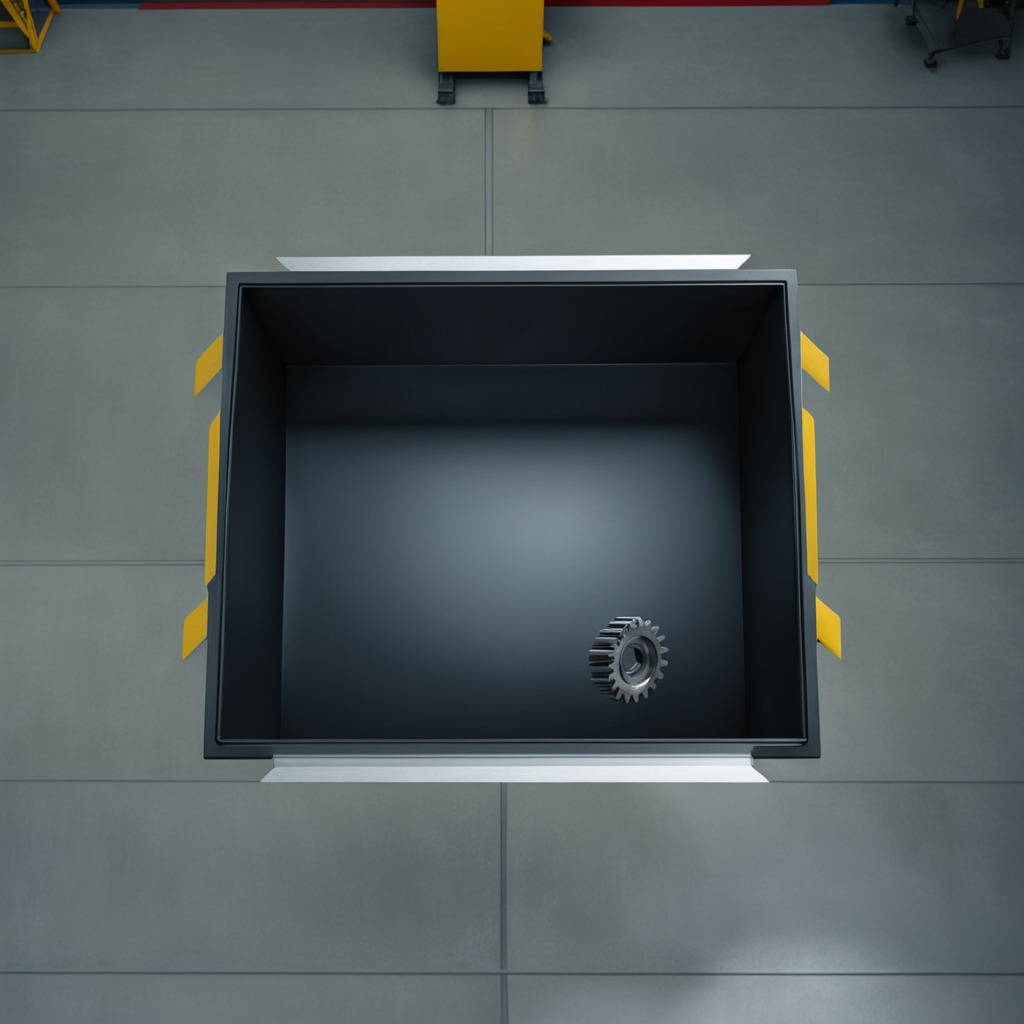
A steel gear with teeth is lying on the toolbox surface in an airplane hangar workshop.